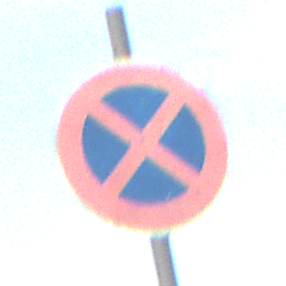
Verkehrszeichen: AbsolutesHalteverbot
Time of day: SunriseSunset
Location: Outdoor (Nature)
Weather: PartlyCloudy
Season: NotSpecified
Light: Natural